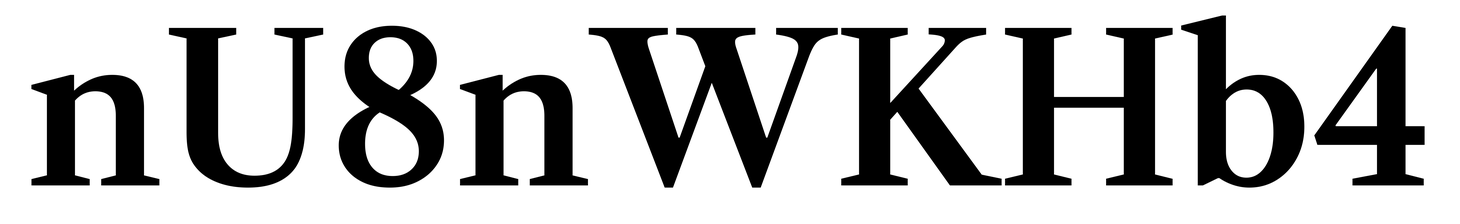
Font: LibreCaslonText_SemiBold